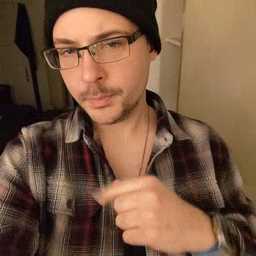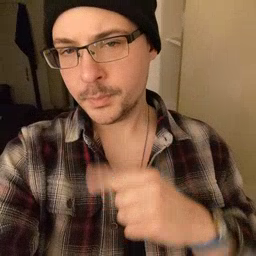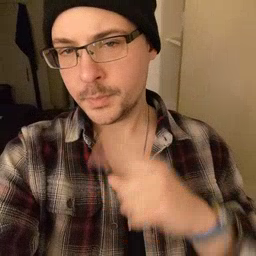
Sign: cry